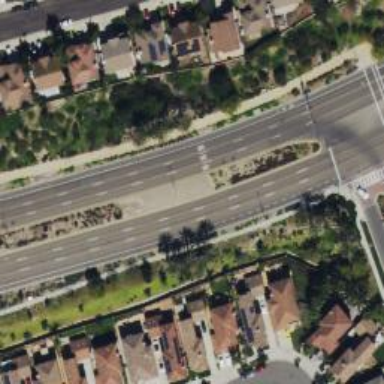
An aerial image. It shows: Secondary road with separate asphalt sidewalks.